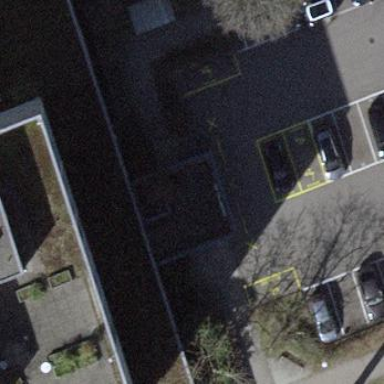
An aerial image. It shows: View of roof of building.